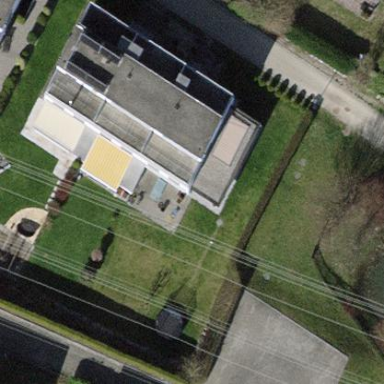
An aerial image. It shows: Terrace building.